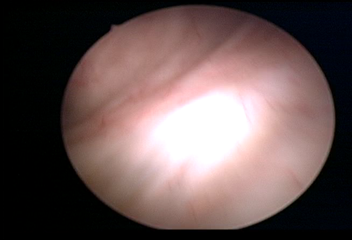
Modality: WLC
Class: Normal mucosa
Bladder cancer association: No